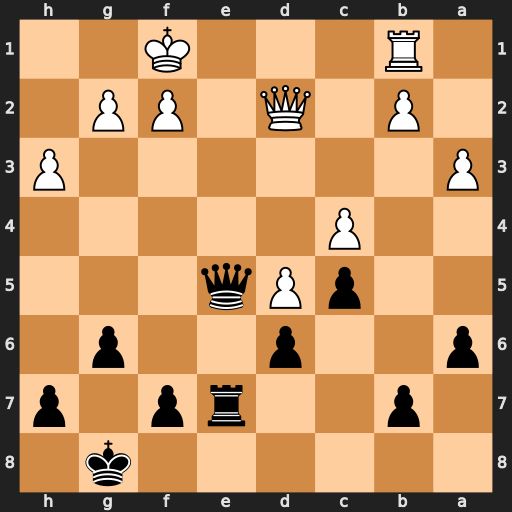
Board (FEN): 6k1/1p2rp1p/p2p2p1/2pPq3/2P5/P6P/1P1Q1PP1/1R3K2
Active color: b
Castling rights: -
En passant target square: -
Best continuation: Qh2 f3 Qh1+ Kf2 Qxb1